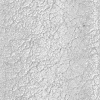
Atmospheric dust classification: not_dusty